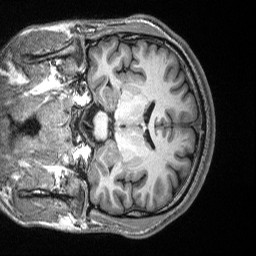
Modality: T1w
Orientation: coronal
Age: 19
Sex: male